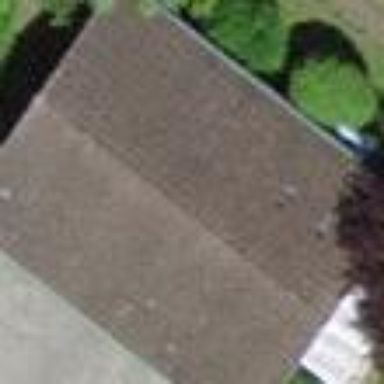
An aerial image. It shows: Garage.